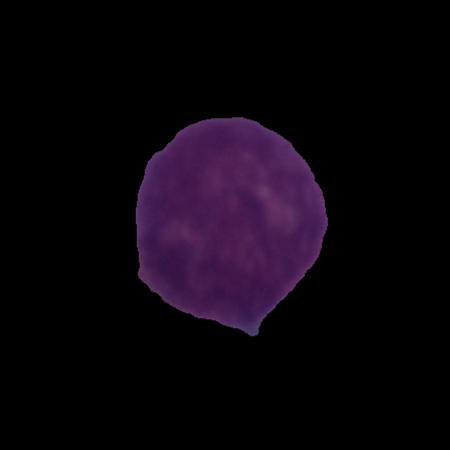
Label: cancer